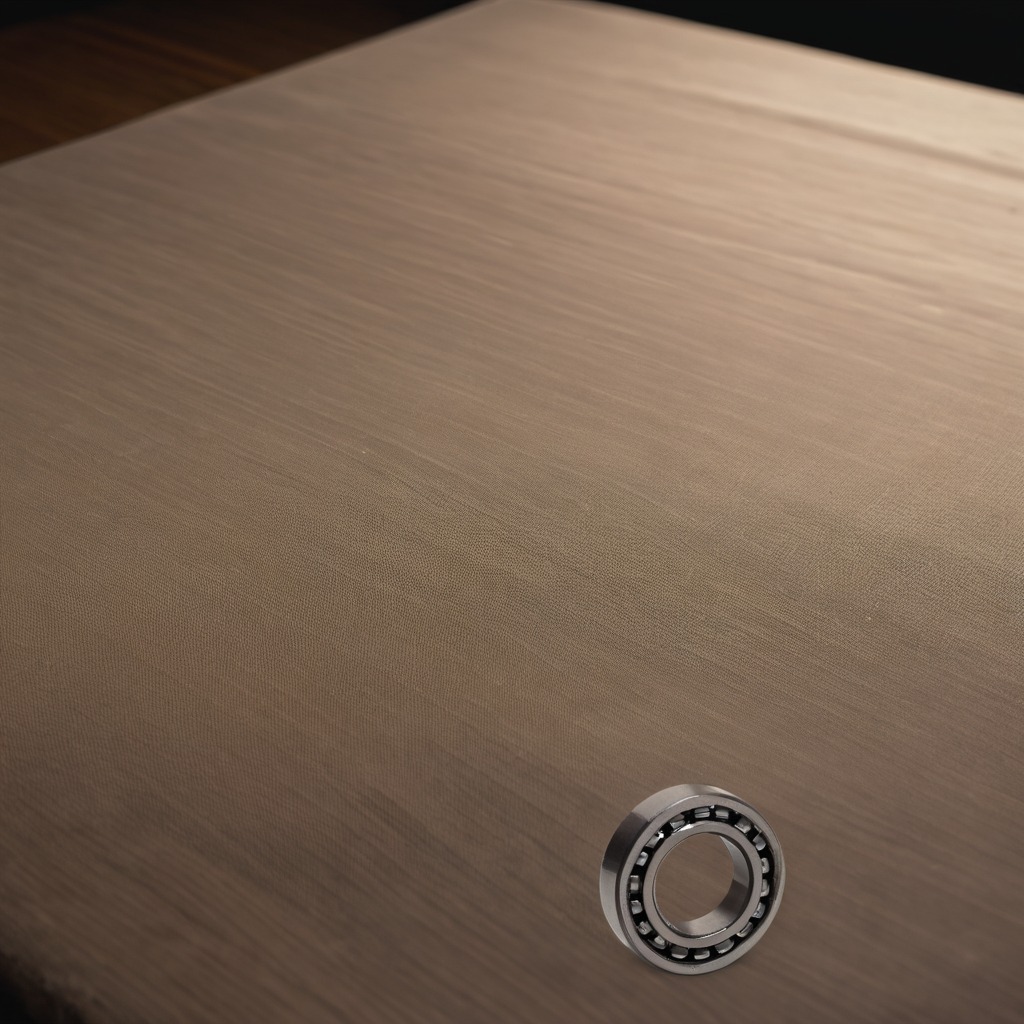
A metal ball bearing is lying on the wooden table.